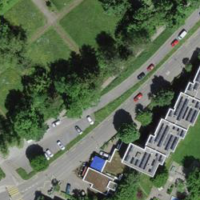
EUNIS habitat code: 53
Species observed at this site:
Cirsium vulgare
Cornus sanguinea
Silene dioica